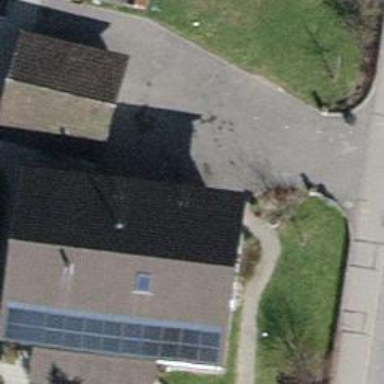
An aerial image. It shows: Building with tiled roof.